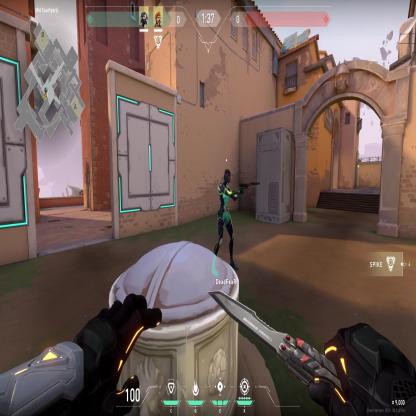
Label: teammate